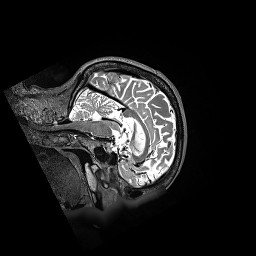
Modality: T2w
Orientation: sagittal
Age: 83
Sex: female